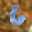
Label: 6